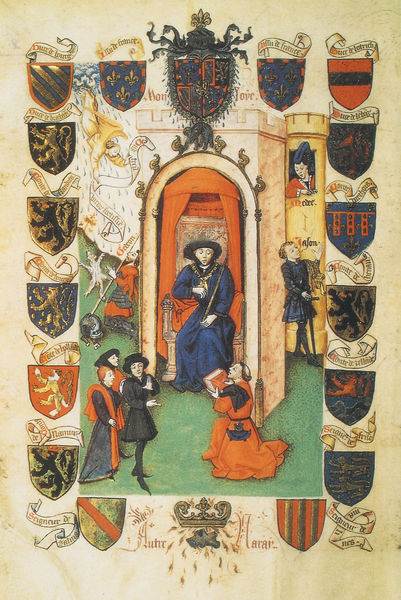
Titel: Le Champion des Dames
Künstler: Martin Le Franc
Institution: Paris, Bibliothèque Nationale
Schlagwörter: mann, grün, menschen, fenster, frau, hut, männer, rot, schloss, tier, mode, diener, herr, ggrün, geistlicher, gold, sitzend, adel, krone, turm, engel, schrift, mauer, hof, bischof, gefolge, könig, thron, zinnen, nische, buch, burg, seite, schwert, knien, soldat, waffe, worte, helm, herrscher, fürst, namen, tracht, wappen, knieend, kniend, mittelalter, mönch, baldachin, höfisch, löwe, speer, bänder, mittelalterlich, zepter, zinne, spruchband, stifter, buchmalerei, wappentiere, kleriker, heraldik, stifterbild, schnabelschuh, 1250, buschof, baänder, adelwappen